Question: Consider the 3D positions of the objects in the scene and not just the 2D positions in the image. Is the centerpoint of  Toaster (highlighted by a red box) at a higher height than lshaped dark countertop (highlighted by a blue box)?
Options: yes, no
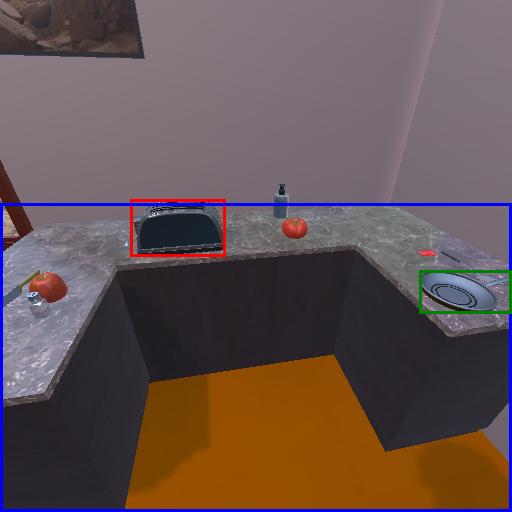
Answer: yes